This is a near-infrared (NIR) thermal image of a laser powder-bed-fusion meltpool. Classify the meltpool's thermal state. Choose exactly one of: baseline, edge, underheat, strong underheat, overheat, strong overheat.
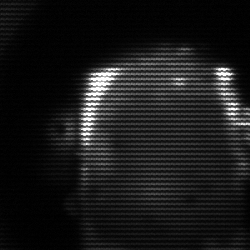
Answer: baseline